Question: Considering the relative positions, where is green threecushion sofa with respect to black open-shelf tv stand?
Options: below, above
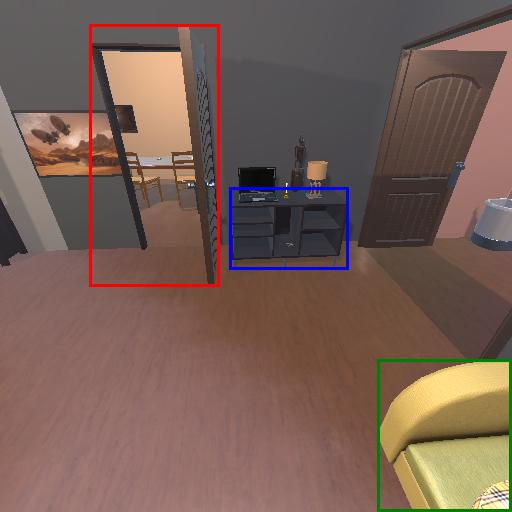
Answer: below